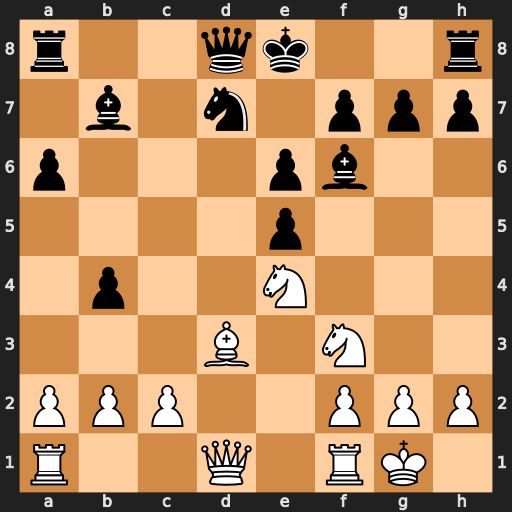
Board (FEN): r2qk2r/1b1n1ppp/p3pb2/4p3/1p2N3/3B1N2/PPP2PPP/R2Q1RK1
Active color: w
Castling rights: kq
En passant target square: -
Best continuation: Nd6+ Ke7 Nxb7